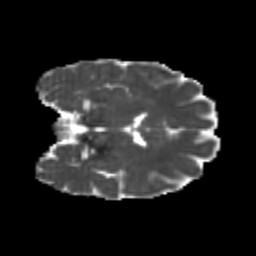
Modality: MD
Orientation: coronal
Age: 22
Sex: female
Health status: healthy
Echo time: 0.074 s